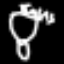
Label: hourglass